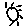
Label: sun